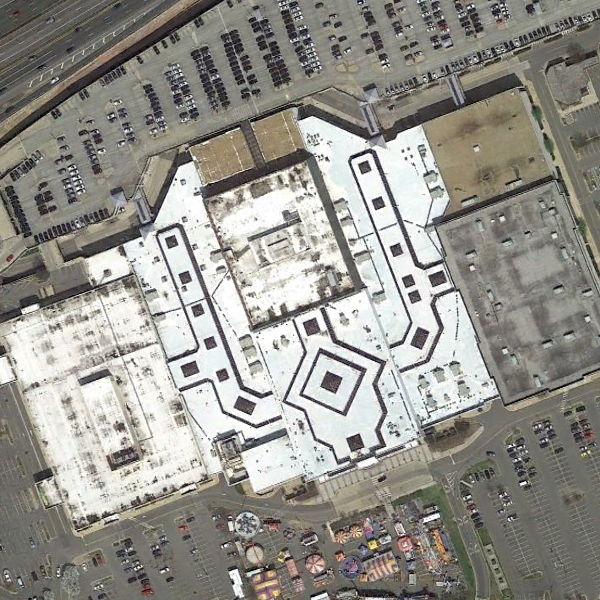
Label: Center